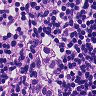
Metastatic tissue present: yes